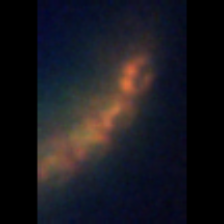
Taxon: Chaetoceros
Group: Diatoms